Interaction volume radius: 10 \u00c5
Interaction volume height: 20 \u00c5
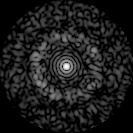
Disorder parameter: 0.8343